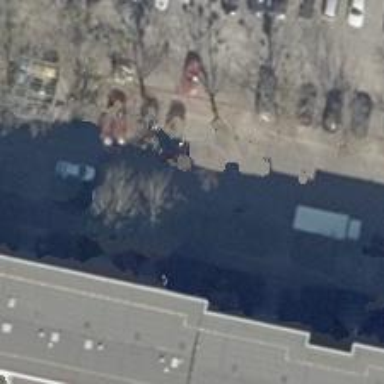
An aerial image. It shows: Sidewalk made of concrete.